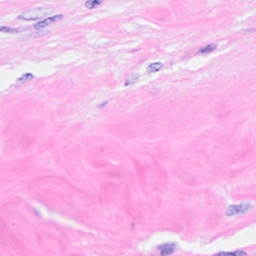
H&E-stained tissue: Breast